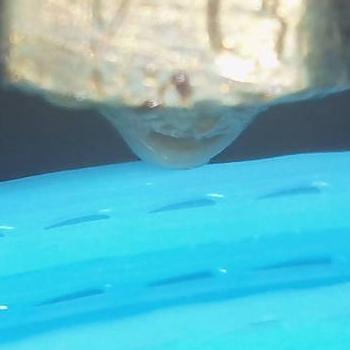
Flow rate: 133%